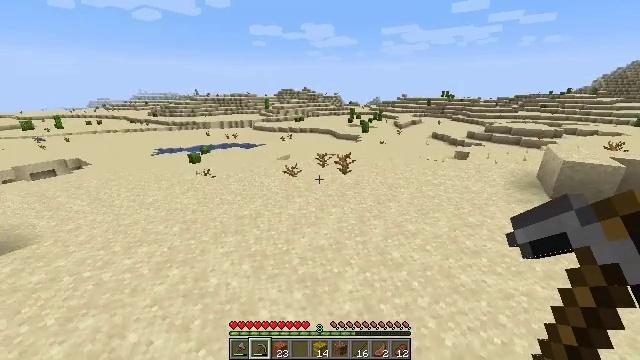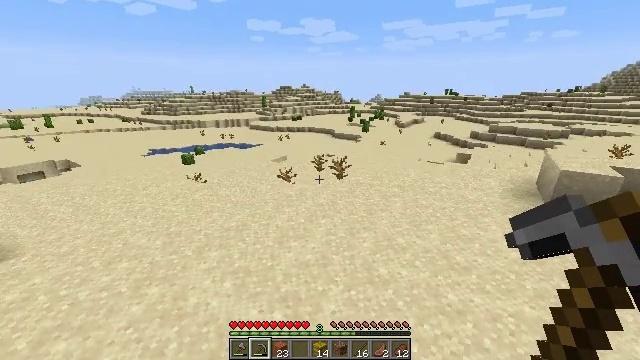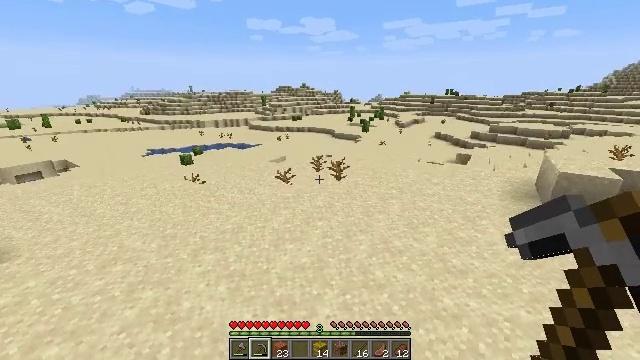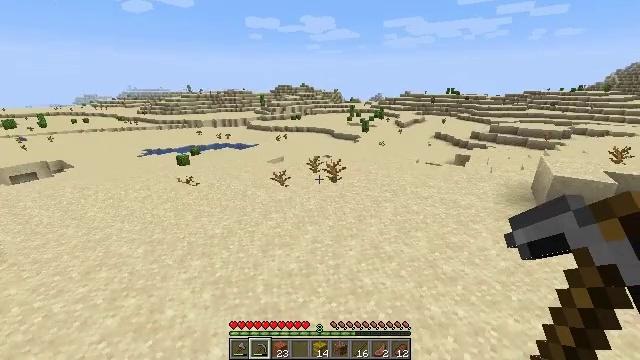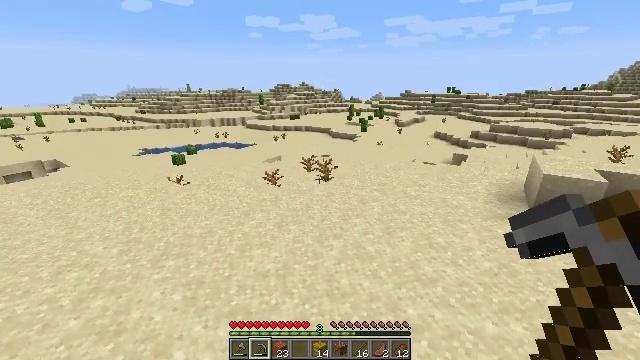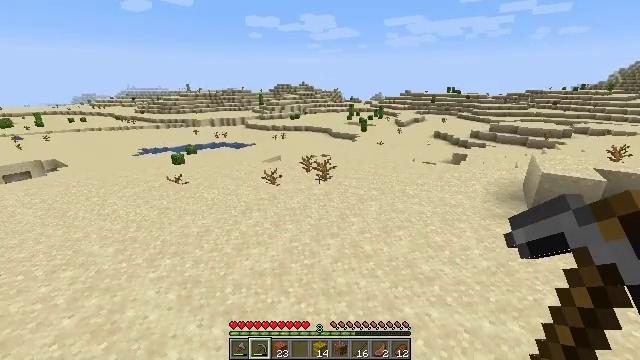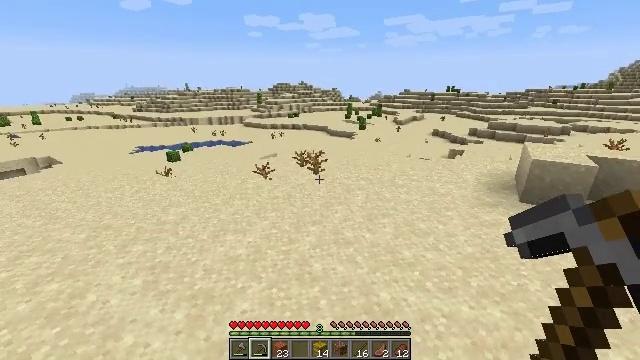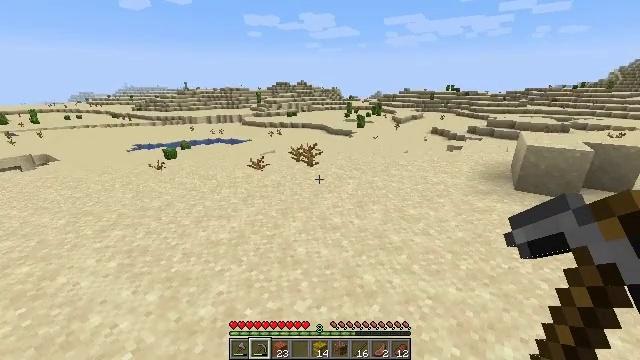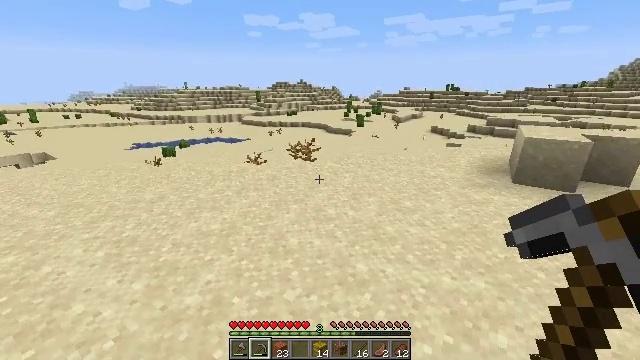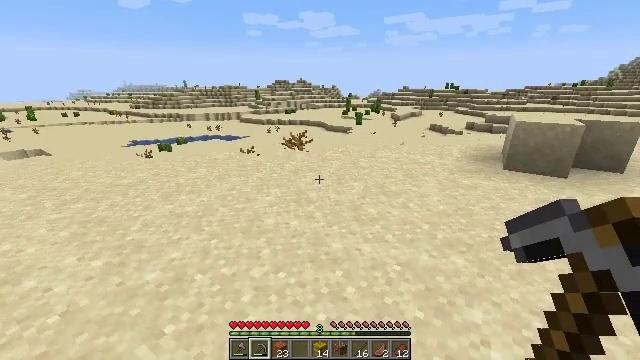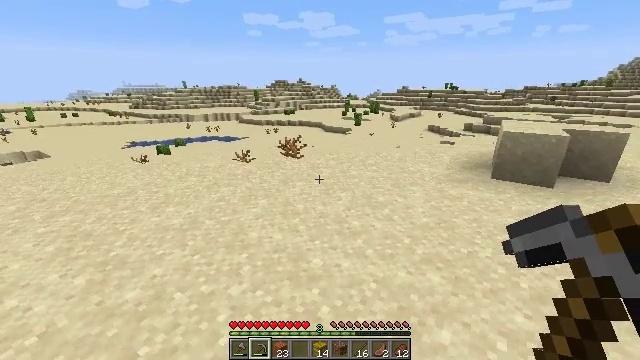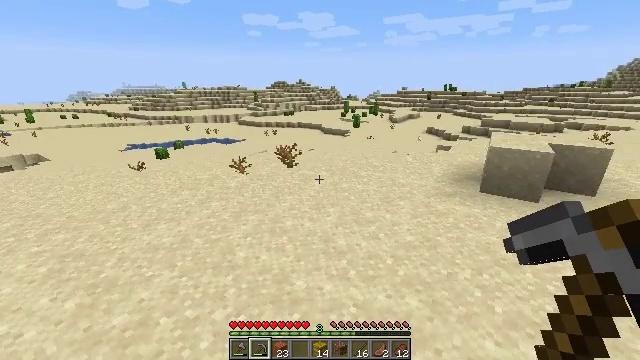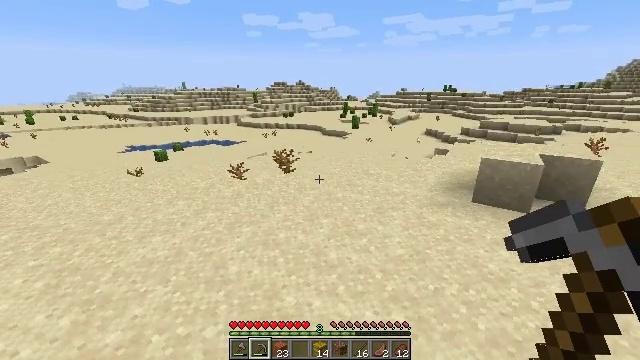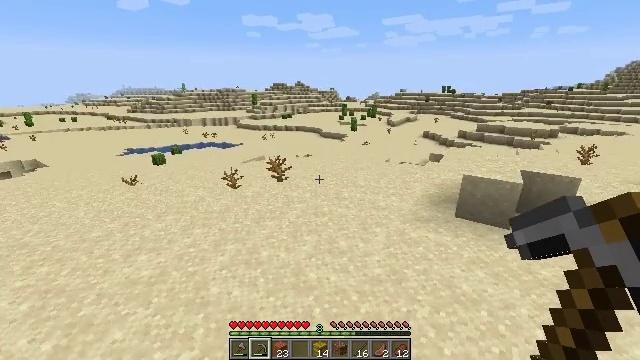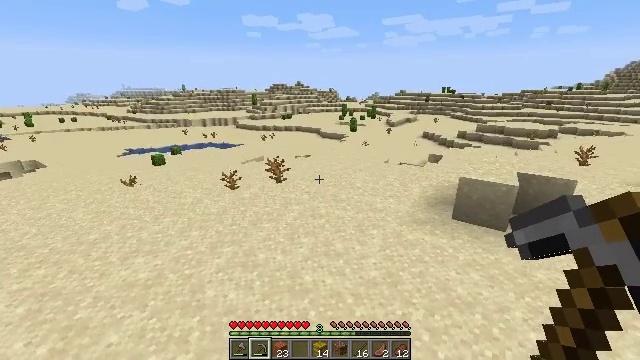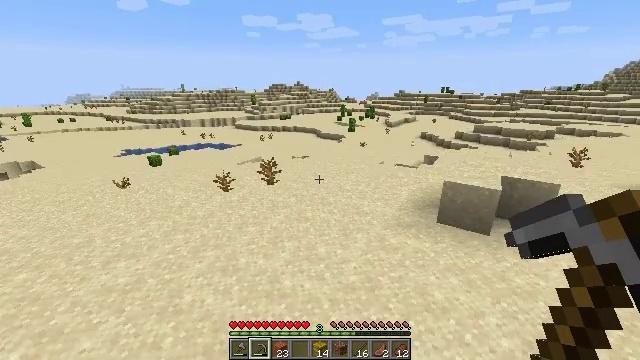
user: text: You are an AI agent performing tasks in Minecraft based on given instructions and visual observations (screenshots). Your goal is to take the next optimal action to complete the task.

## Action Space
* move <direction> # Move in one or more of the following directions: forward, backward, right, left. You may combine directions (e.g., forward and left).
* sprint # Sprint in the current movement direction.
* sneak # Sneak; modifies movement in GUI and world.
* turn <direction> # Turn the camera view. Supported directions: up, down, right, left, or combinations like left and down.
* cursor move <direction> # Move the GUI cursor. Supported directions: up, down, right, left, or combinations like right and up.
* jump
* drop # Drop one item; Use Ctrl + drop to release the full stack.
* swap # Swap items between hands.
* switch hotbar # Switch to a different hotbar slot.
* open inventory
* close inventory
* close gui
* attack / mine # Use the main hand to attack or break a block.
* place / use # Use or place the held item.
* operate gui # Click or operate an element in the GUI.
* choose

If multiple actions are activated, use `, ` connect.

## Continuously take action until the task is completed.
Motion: motion action
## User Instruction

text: Gather a dead bush.
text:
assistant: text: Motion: move right, jump
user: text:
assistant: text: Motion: move right, jump
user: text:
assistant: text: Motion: move right, jump
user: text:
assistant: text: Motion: move right, jump
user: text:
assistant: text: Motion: move right, jump
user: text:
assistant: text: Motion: move right, sprint, jump
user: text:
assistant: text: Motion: move right, sprint, jump
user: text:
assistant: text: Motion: move right, sprint, jump
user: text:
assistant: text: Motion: move right, sprint, jump
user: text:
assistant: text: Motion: move right, sprint, jump
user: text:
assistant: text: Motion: move right, sprint, jump
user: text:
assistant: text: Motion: move right, sprint, jump
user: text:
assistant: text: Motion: move right, sprint, jump
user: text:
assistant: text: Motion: move right, sprint, jump
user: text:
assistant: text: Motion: move right, sprint, jump
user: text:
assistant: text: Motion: move right, sprint, jump
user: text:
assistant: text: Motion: move right, sprint, jump
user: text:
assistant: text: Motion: move right, sprint, jump
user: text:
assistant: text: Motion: move right, sprint, jump
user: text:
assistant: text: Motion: move right, sprint, jump
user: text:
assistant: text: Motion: move right, sprint, jump
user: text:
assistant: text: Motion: move right, sprint, turn right, jump
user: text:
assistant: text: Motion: move right, sprint, turn right and up, jump
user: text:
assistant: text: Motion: move forward and move right, sprint, turn right and up, jump
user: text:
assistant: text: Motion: move forward and move right, sprint, turn right, jump
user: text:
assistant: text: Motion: move forward and move right, sprint, jump
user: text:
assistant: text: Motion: move forward and move right, sprint, jump
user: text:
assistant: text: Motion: move forward and move right, sprint, jump
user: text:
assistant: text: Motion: move forward and move right, sprint, jump
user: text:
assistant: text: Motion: move forward, sprint, turn right, jump